Field crop: tomato
Growth stage: 2
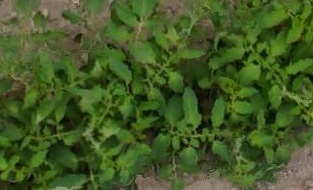
Species: tomato